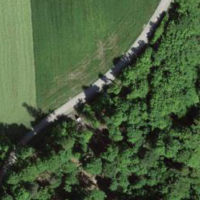
EUNIS habitat code: 41
Species observed at this site:
Bellis perennis
Filipendula ulmaria
Cyanistes caeruleus